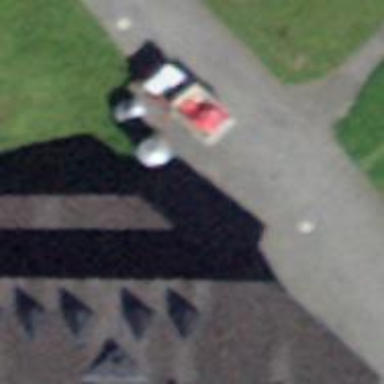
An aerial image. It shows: Bench for seating.